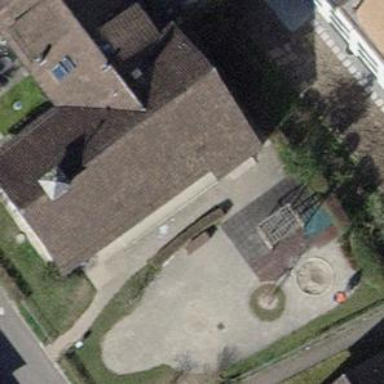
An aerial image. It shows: Kindergarten.